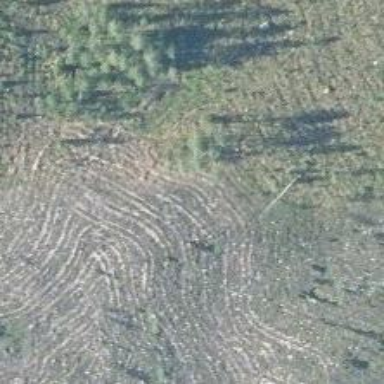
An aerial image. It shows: Forest area.